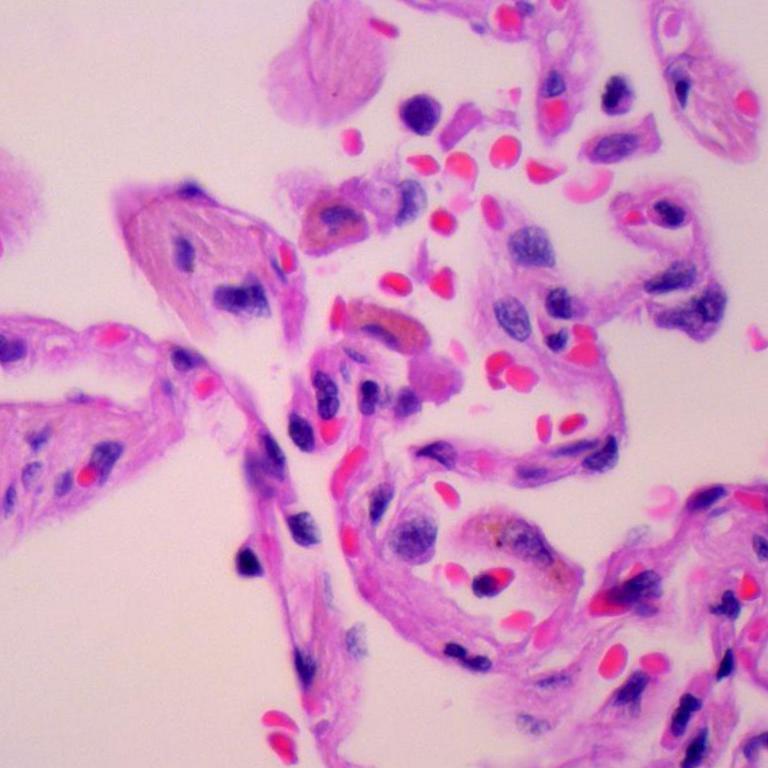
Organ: lung
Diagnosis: benign